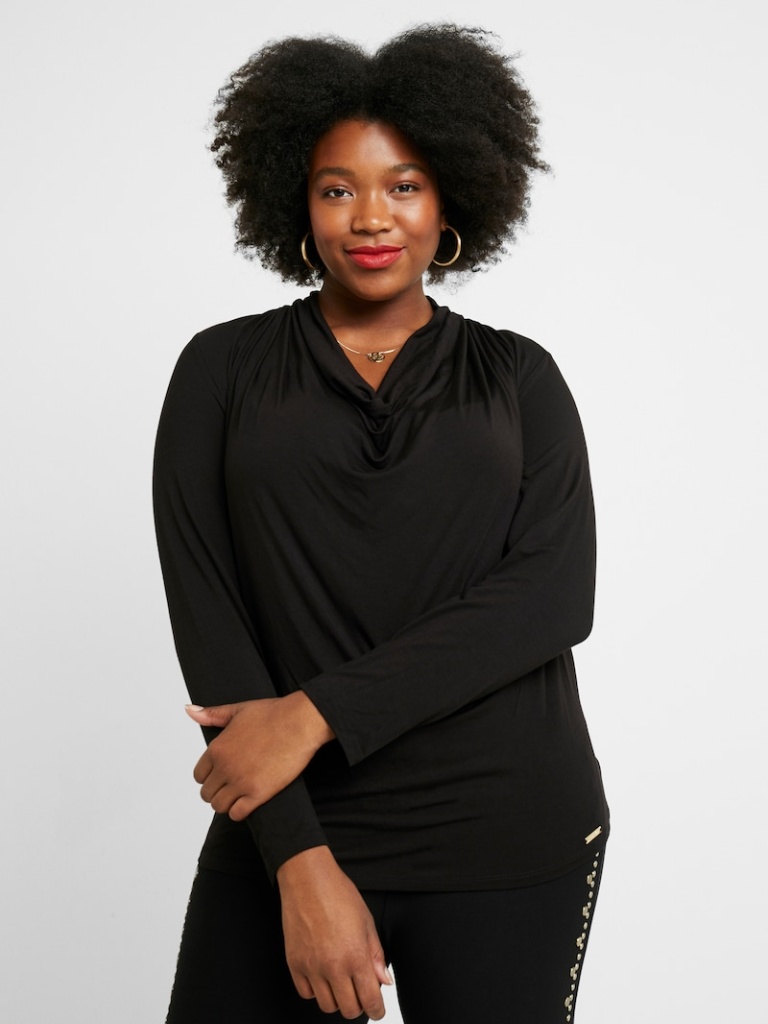
jersey relaxed a long-sleeved with the sleeves down hip length Untucked cowl top